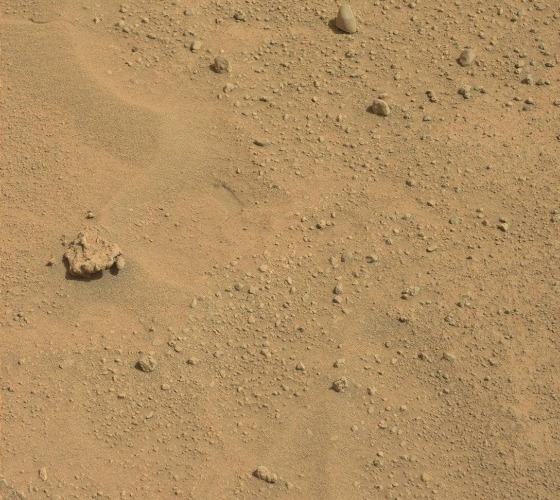
Terrain classes present: Gravel / Sand / Soil, Rock, Shadow